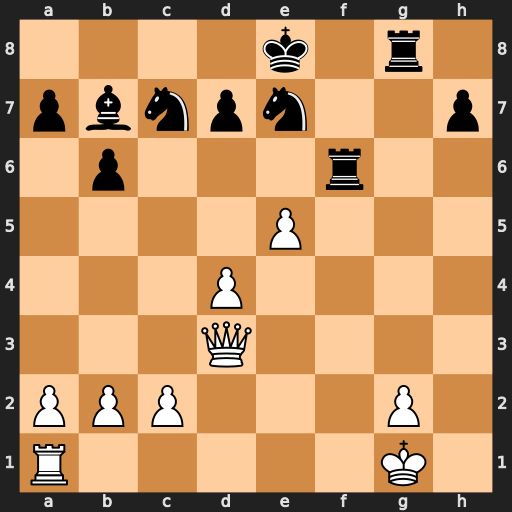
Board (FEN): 4k1r1/pbnpn2p/1p3r2/4P3/3P4/3Q4/PPP3P1/R5K1
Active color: w
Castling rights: -
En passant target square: -
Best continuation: exf6 Rxg2+ Kf1 Ncd5 fxe7